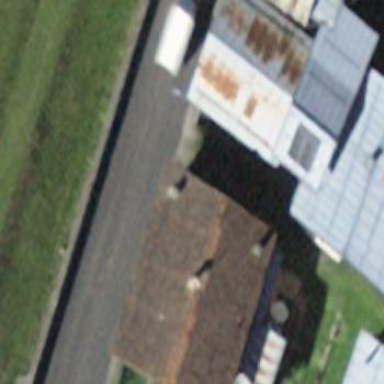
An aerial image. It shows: Detached building.